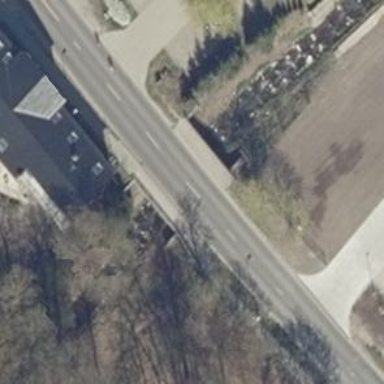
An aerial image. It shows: Sidewalk bridge over footway road.